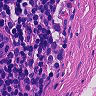
Metastatic tissue present: no